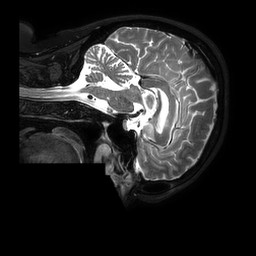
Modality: T2w
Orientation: sagittal
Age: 58
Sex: female
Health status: ill
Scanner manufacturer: philips
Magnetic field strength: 3 T
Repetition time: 3.5 s
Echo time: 0.3 s